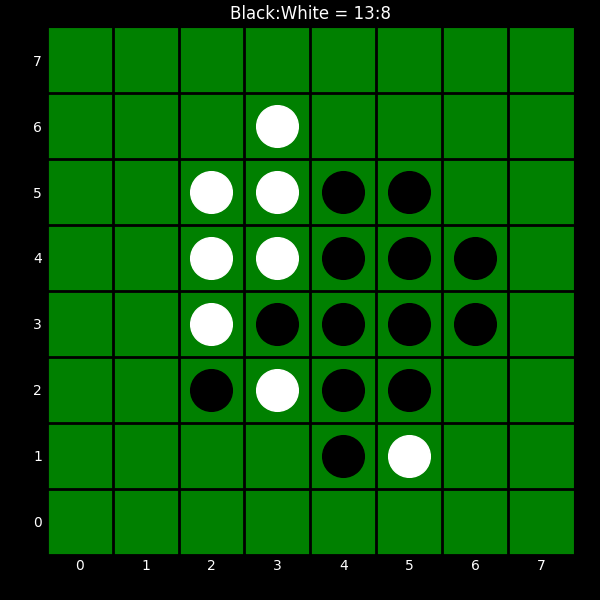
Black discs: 13
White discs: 8